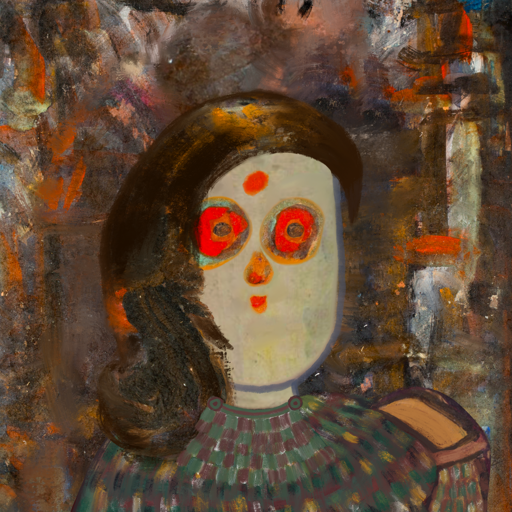
Background: GypsyQueen, Head And Neck Front: Hill_Girl, Face Front: Sisters, Bust: After_Raid, Hair Front: Gypsy_Queen, Head Accessory: Blank, Second Necklace: After_Raid, Necklace: Blank, Baby: Blank